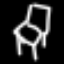
Label: chair